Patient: sex M, age 52
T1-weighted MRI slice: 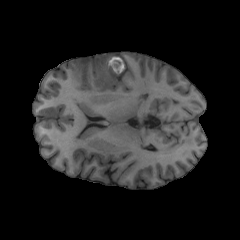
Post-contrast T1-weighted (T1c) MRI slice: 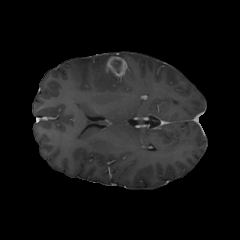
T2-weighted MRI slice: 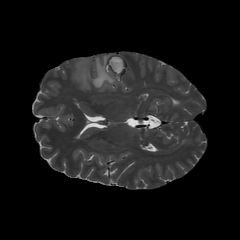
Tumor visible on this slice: yes
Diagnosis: Glioblastoma, IDH-wildtype
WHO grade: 4